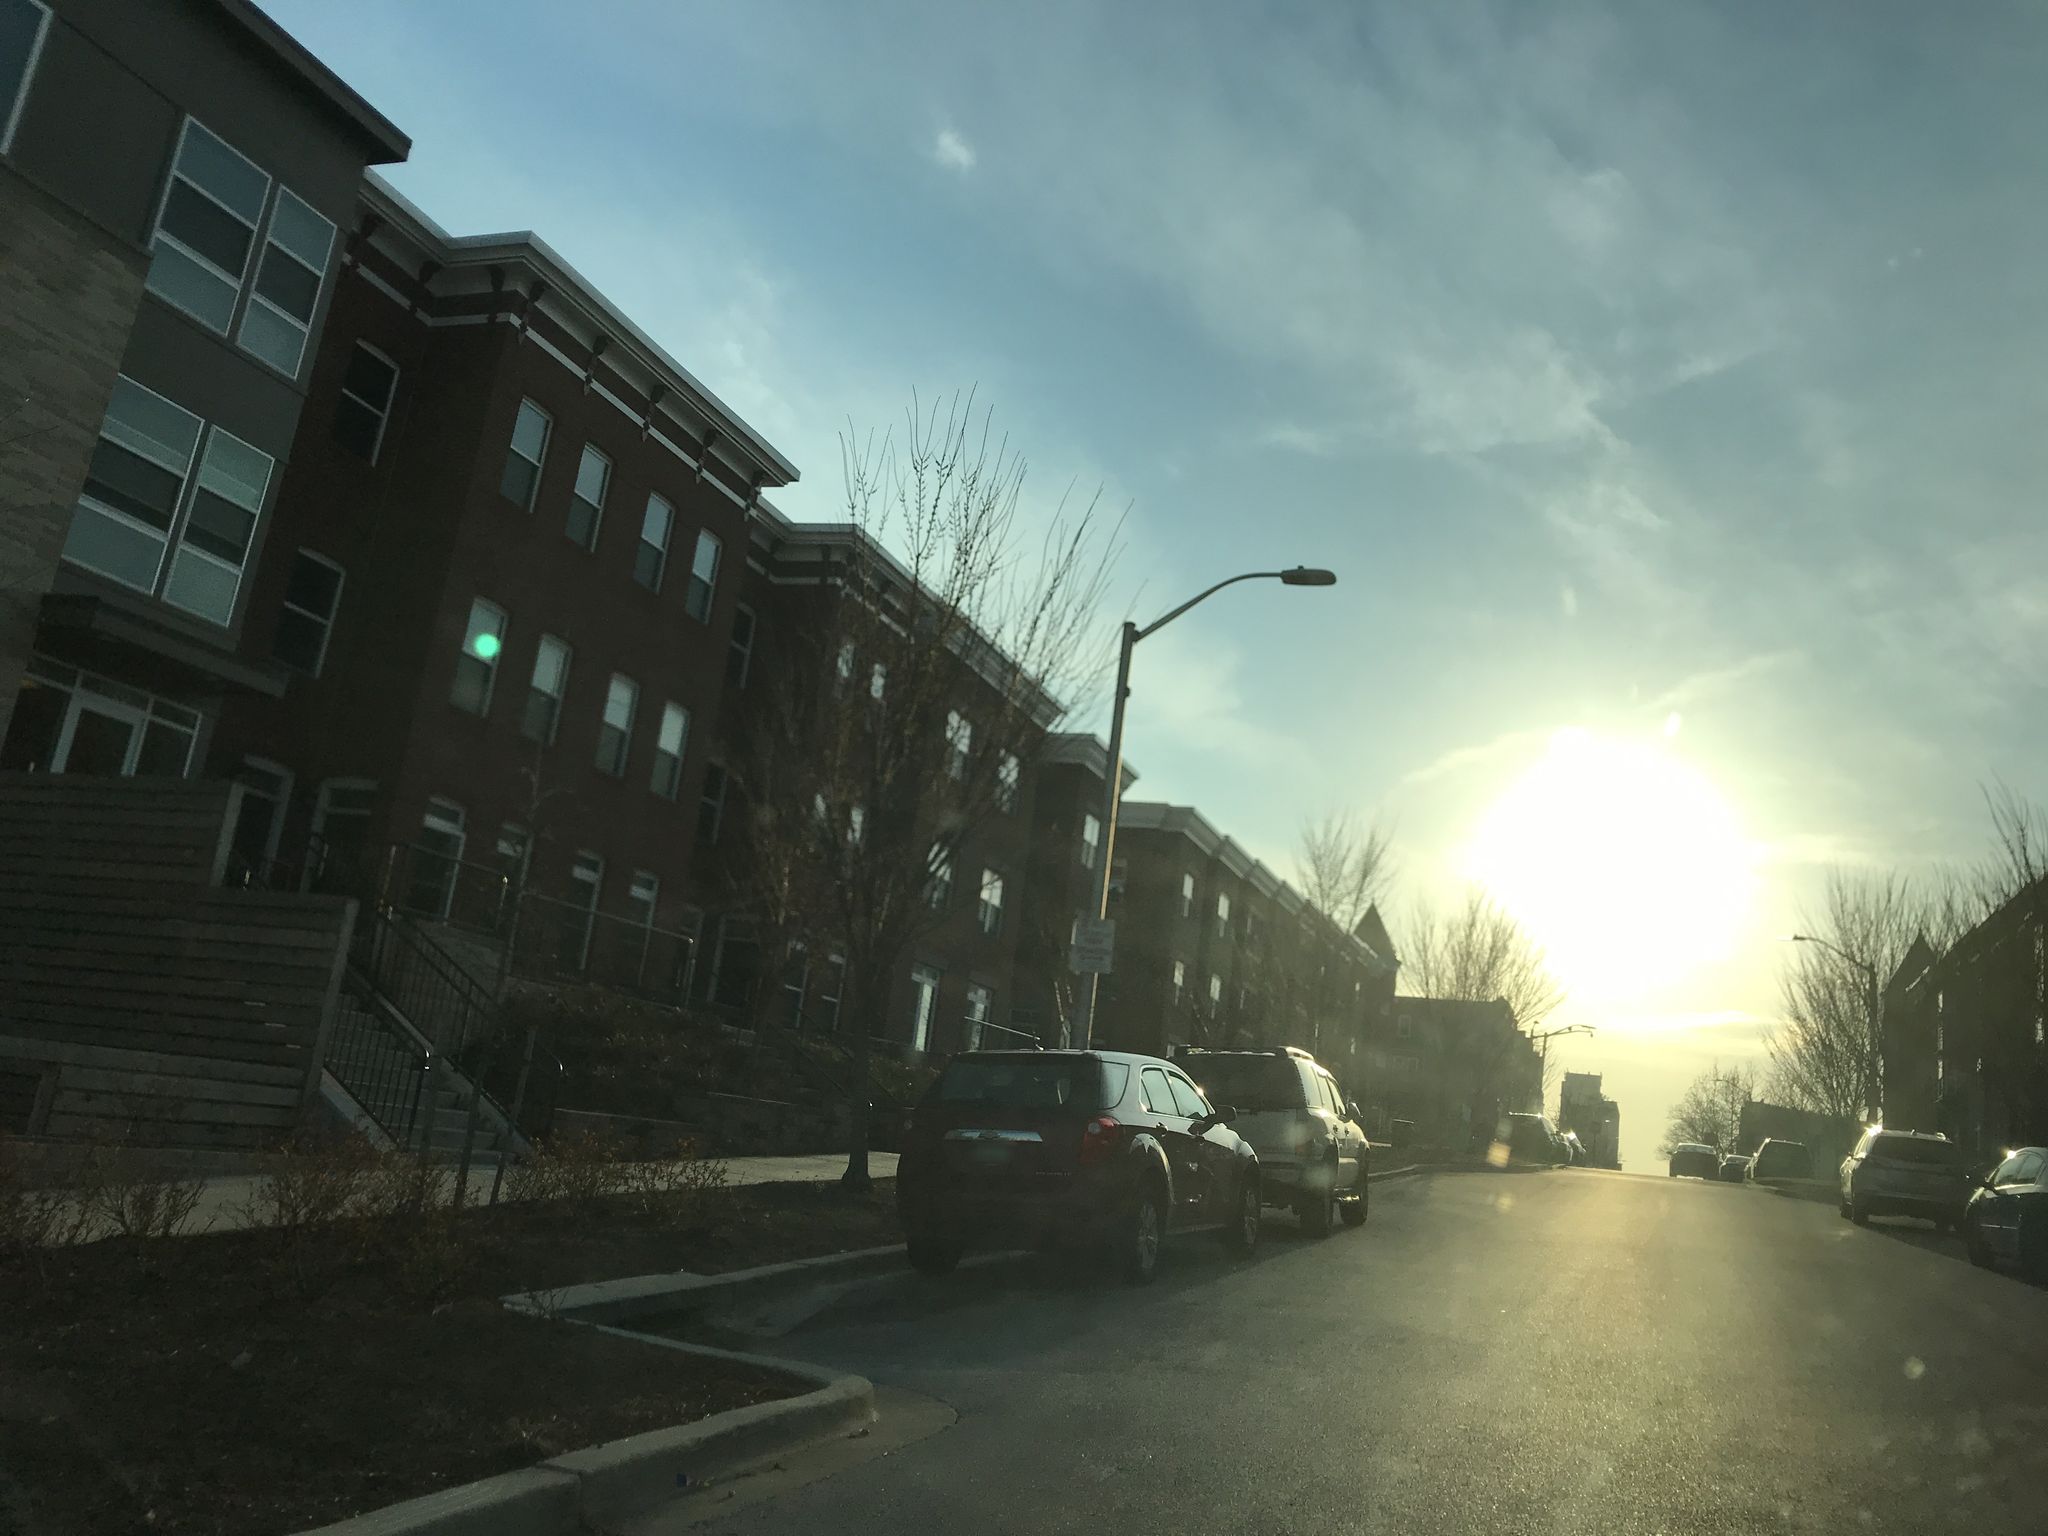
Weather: snowy
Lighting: dusk/dawn
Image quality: good
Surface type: driving surface
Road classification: footway
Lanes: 4
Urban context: urban centre
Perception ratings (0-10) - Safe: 5.06, Lively: 6.52, Beautiful: 6.65, Boring: 2.17, Depressing: 2.03, Wealthy: 4.51